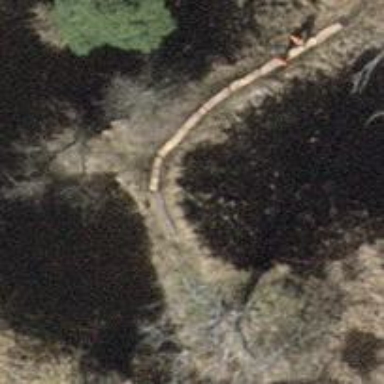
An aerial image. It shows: Path.